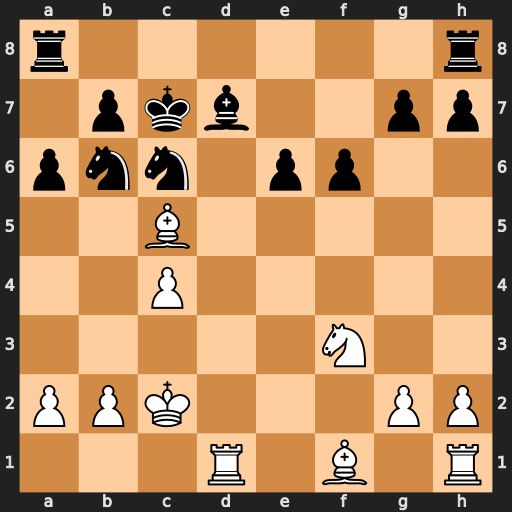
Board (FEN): r6r/1pkb2pp/pnn1pp2/2B5/2P5/5N2/PPK3PP/3R1B1R
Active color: w
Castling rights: -
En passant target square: -
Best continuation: Bxb6+ Kxb6 Rxd7